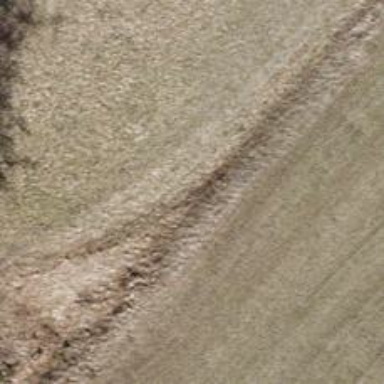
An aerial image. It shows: Track with very rough ground surface. The track is classified as grade5 with very horrible smoothness.